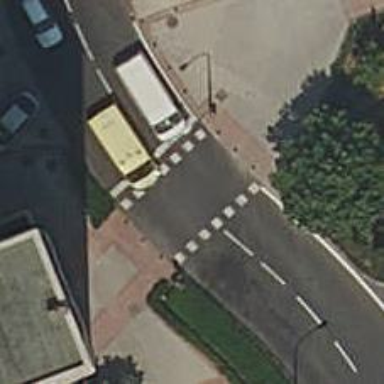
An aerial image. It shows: Crossing with traffic signals.